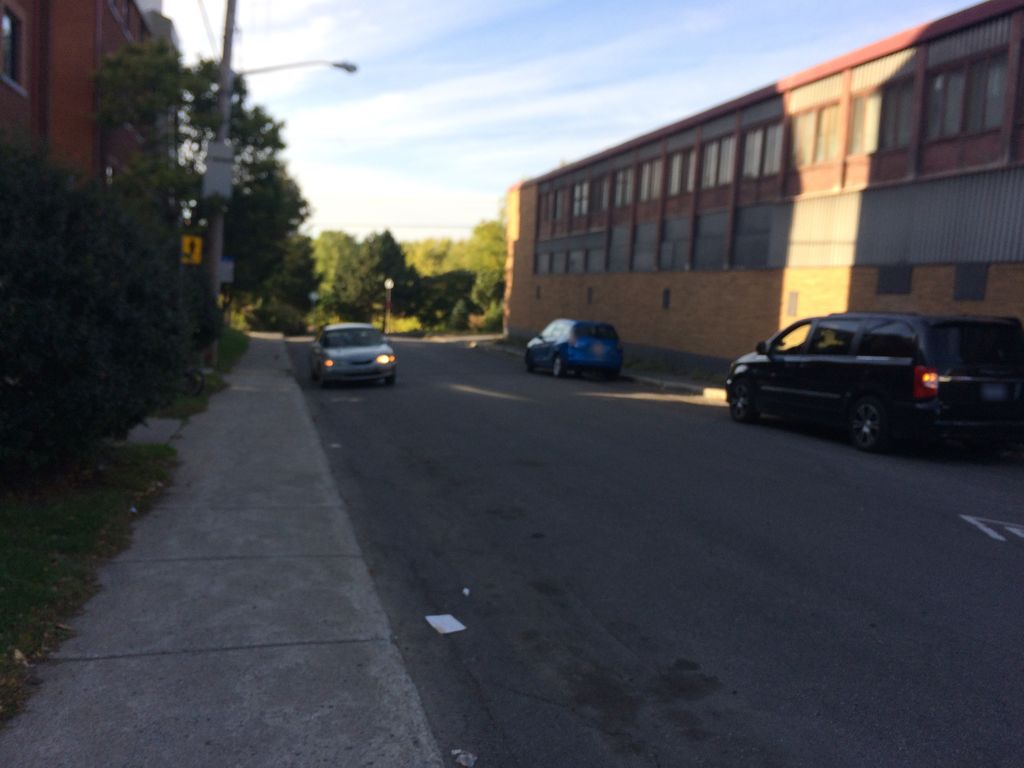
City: quebec_city